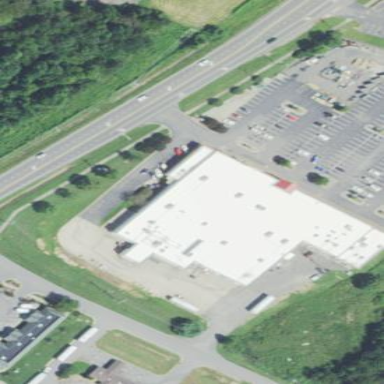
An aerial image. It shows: Retail building.